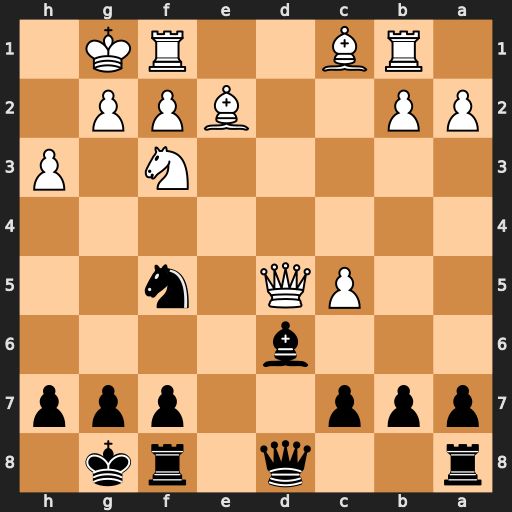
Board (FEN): r2q1rk1/ppp2ppp/3b4/2PQ1n2/8/5N1P/PP2BPP1/1RB2RK1
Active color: b
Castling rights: -
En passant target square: -
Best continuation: Bh2+ Nxh2 Qxd5